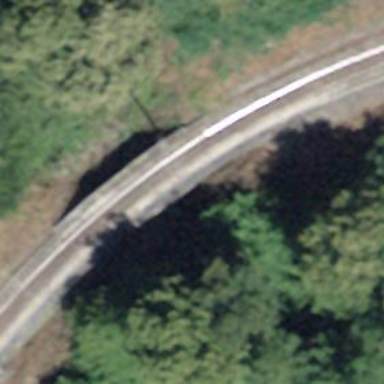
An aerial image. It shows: Narrow-gauge railway bridge with electrified tracks and single track passing over it.